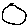
Label: circle